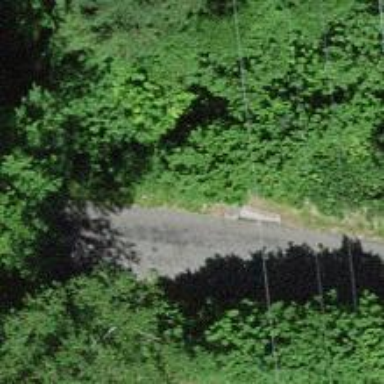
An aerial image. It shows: Unclassified road with paved surface.